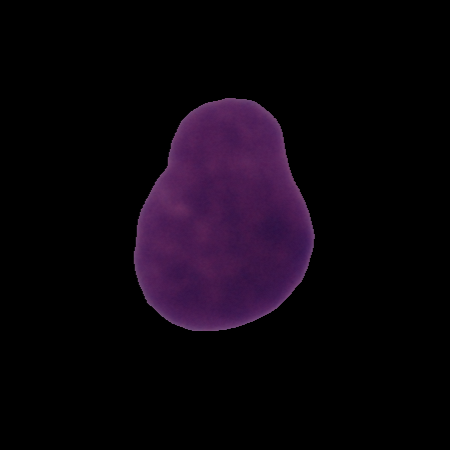
Label: cancer